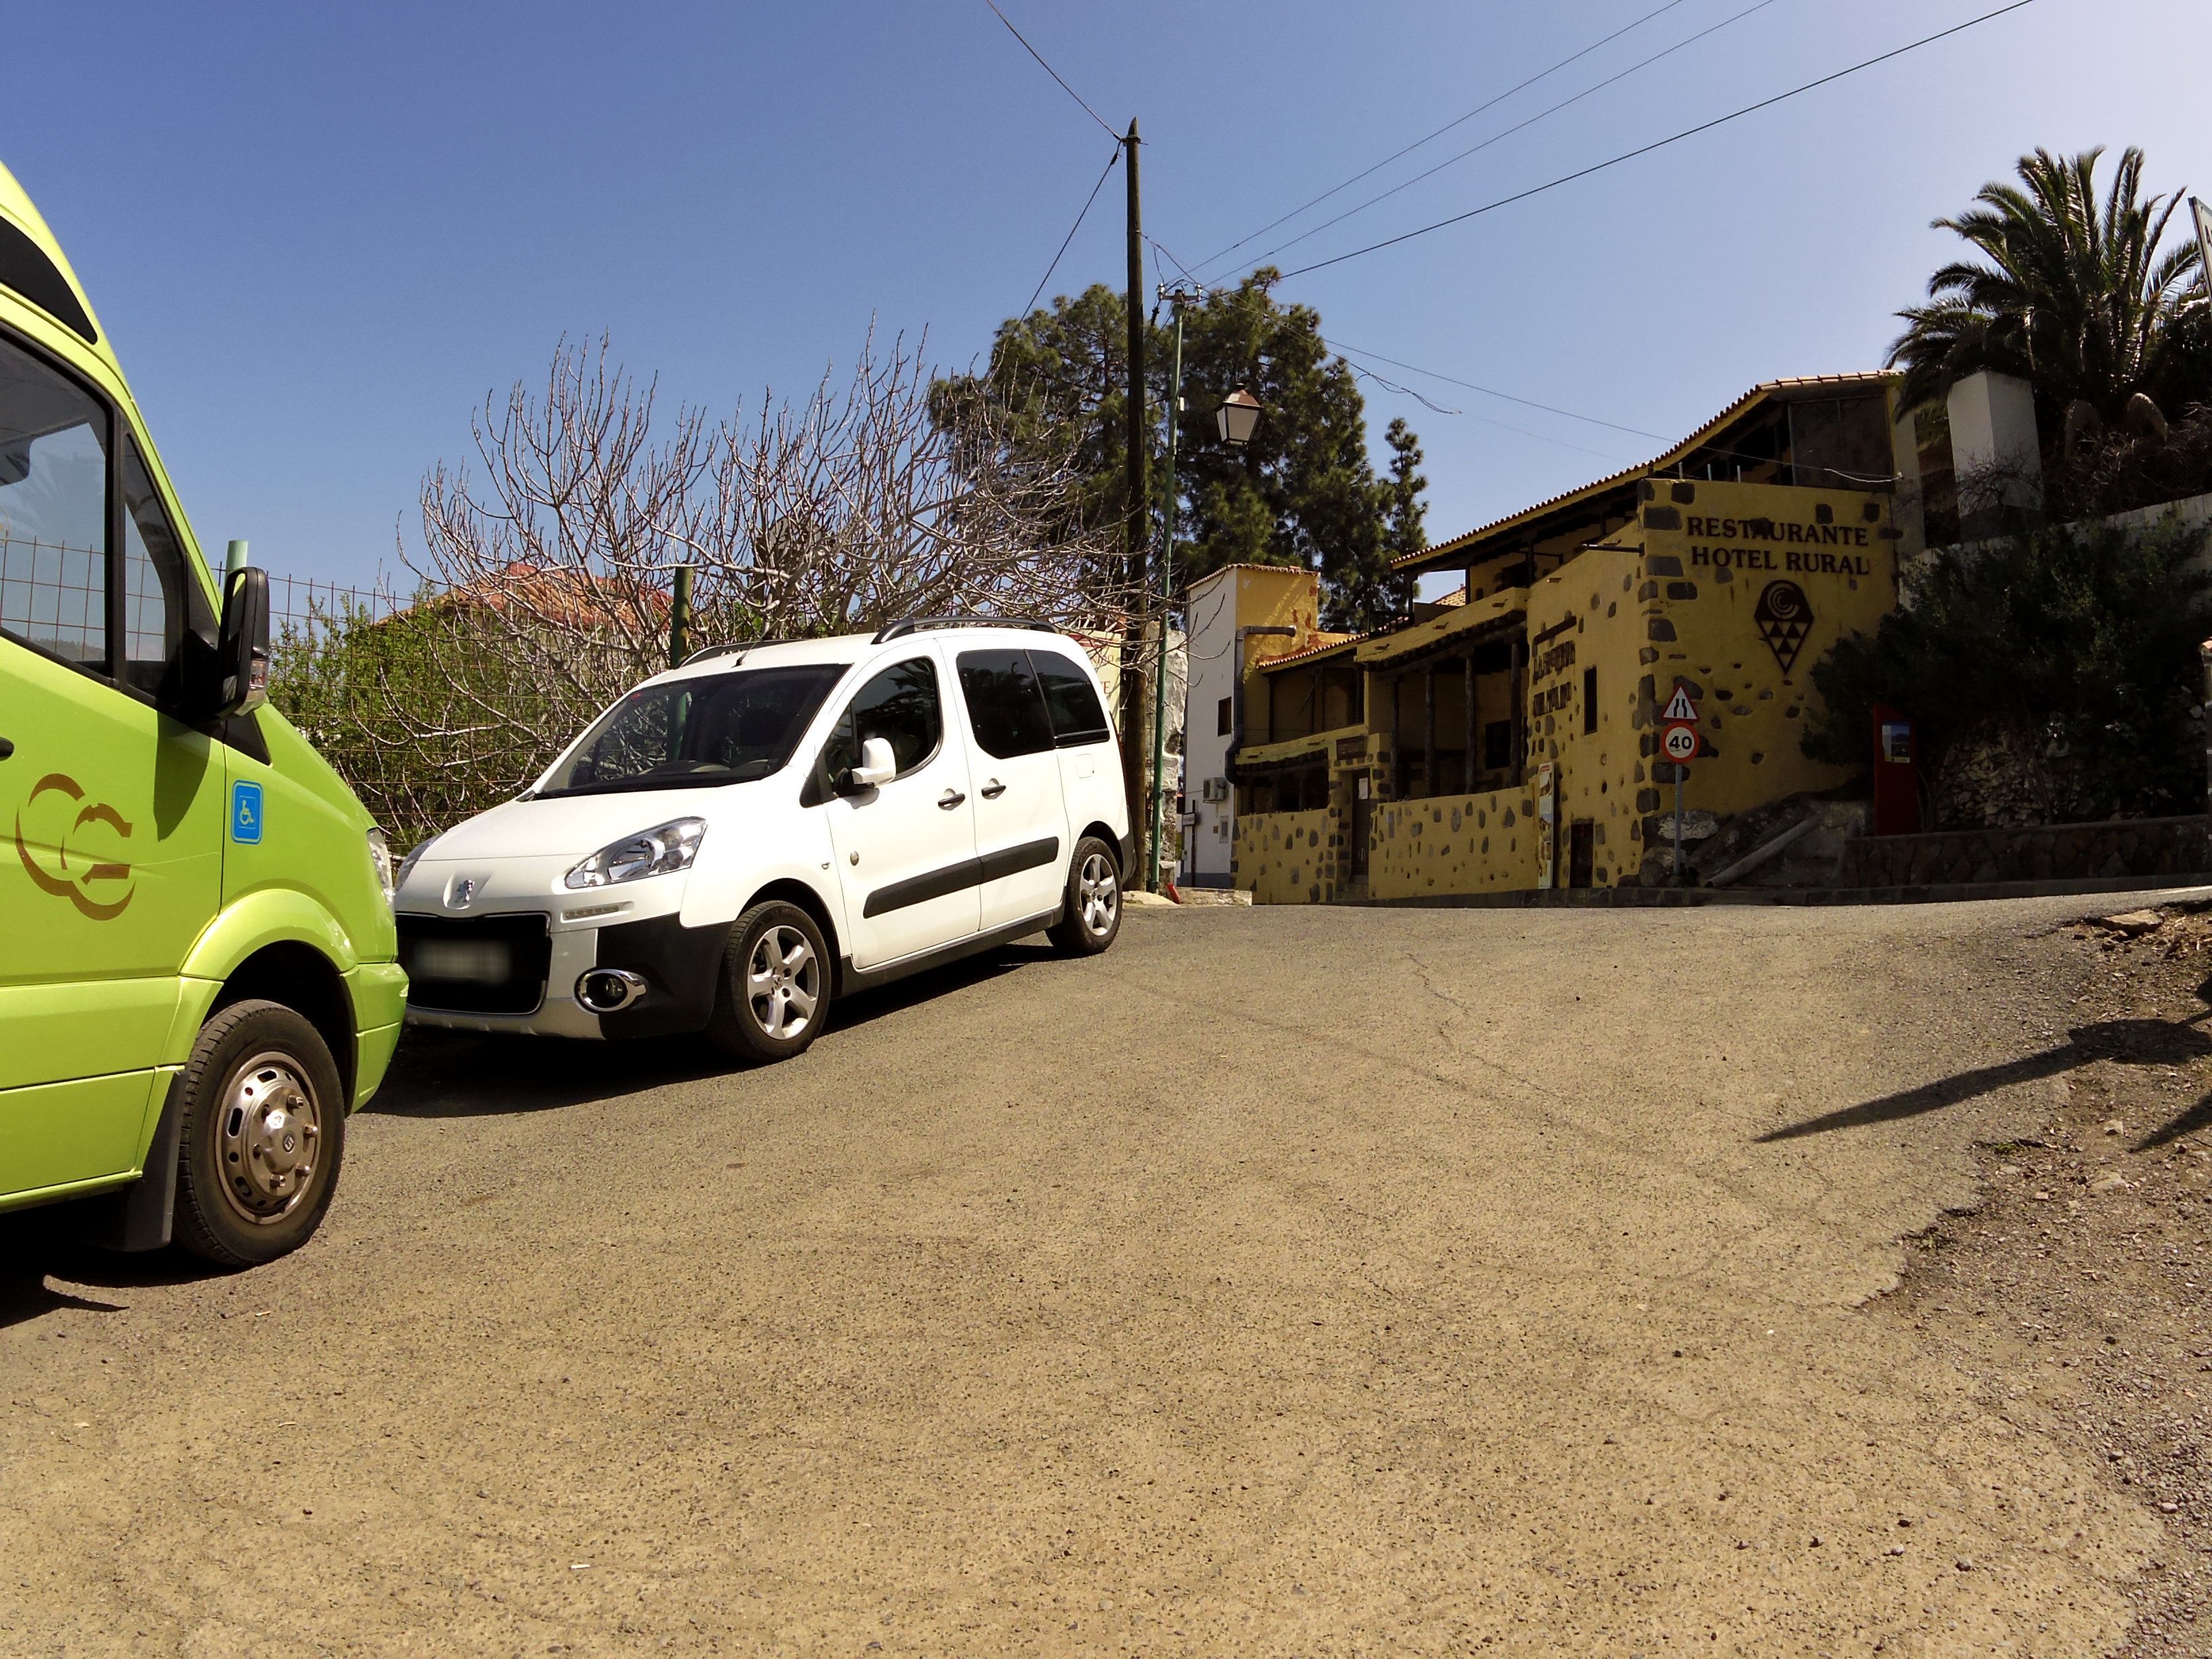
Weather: clear
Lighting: day
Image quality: good
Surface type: walking surface
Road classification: service, track
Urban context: low density rural
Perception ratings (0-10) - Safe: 4.29, Lively: 5.85, Beautiful: 5.1, Boring: 3.73, Depressing: 6.32, Wealthy: 5.18